Interaction volume radius: 10 \u00c5
Interaction volume height: 20 \u00c5
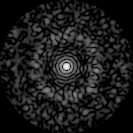
Disorder parameter: 0.8199